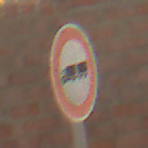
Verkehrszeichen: VerbotLastkraftwagenMitAnhaenger
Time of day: SunriseSunset
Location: Roofed (Suburban)
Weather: Clear
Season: NotSpecified
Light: Natural